Field crop: tomato
Growth stage: 1
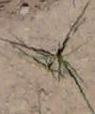
Species: cyperus